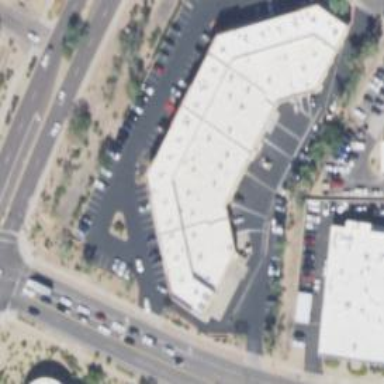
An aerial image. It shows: Car rental facility.